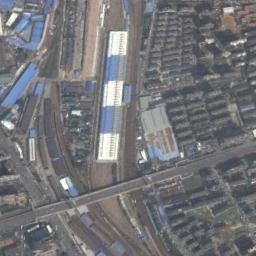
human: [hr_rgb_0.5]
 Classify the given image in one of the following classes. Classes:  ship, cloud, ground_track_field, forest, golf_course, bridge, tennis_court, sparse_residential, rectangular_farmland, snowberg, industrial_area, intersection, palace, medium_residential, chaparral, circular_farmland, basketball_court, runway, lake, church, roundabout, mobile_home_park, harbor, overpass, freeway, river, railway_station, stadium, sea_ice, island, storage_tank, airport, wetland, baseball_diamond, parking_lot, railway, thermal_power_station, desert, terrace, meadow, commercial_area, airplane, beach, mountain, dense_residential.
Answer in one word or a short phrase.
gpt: railway_station